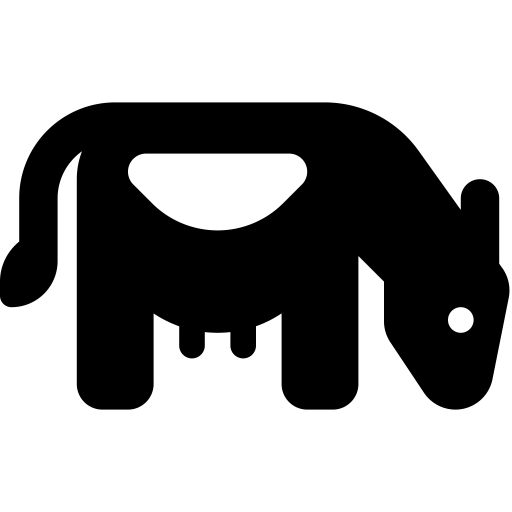
Tags: icon, FontAwesome, fa-icon, solid, cow